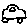
Label: car